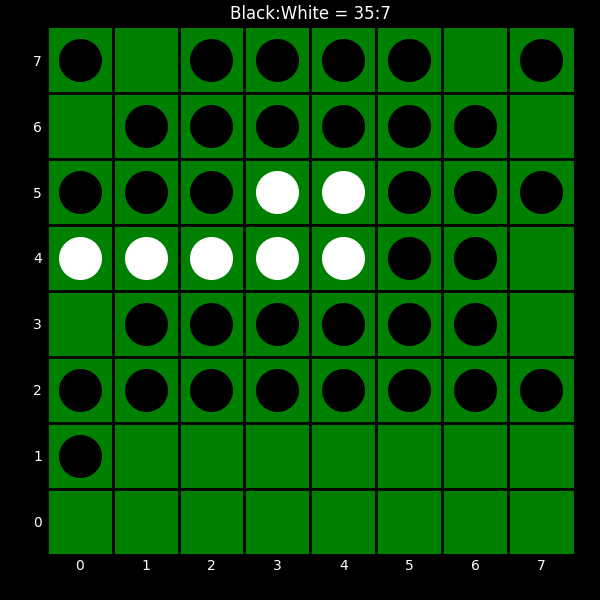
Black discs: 35
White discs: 7